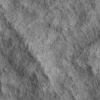
Atmospheric dust classification: not_dusty